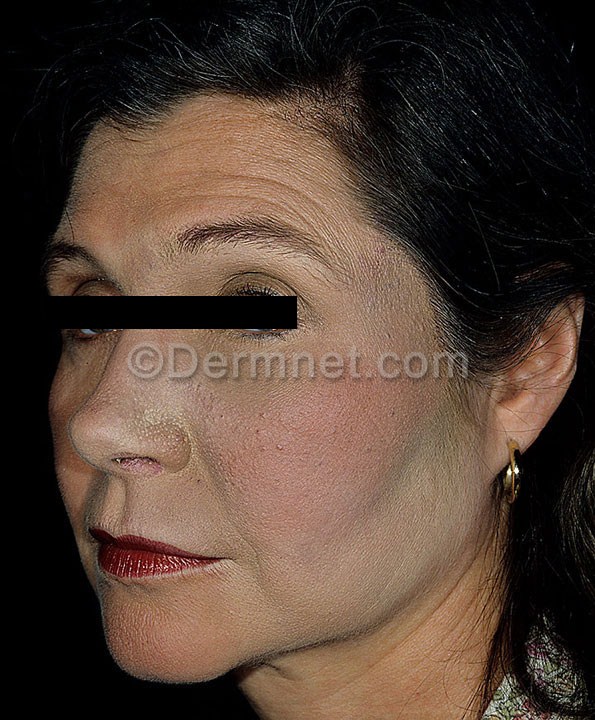
Disease: Vascular Tumors